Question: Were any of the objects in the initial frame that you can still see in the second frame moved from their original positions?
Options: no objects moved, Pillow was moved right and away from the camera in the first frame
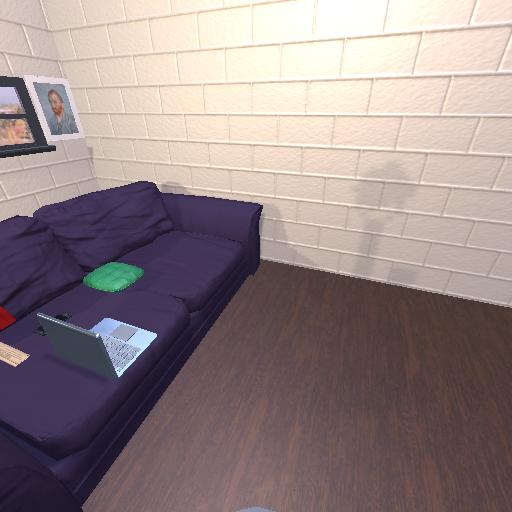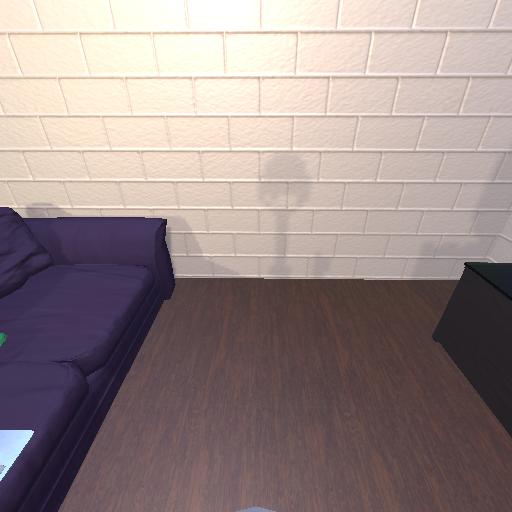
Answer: no objects moved